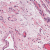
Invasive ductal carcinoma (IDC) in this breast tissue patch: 0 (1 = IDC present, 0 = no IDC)